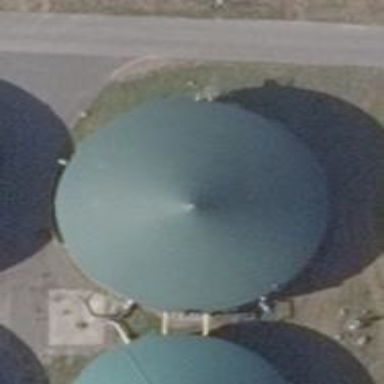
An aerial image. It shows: Building with covered reservoir that serves as generator. The roof of the reservoir is round in shape.